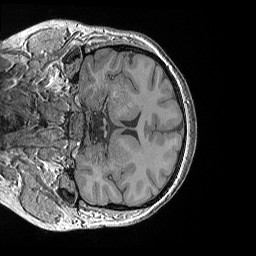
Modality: T1w
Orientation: coronal
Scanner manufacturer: siemens
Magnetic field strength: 3 T
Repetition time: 0.02 s
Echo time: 0.00492 s